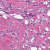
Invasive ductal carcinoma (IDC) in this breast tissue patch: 0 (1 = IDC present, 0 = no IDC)